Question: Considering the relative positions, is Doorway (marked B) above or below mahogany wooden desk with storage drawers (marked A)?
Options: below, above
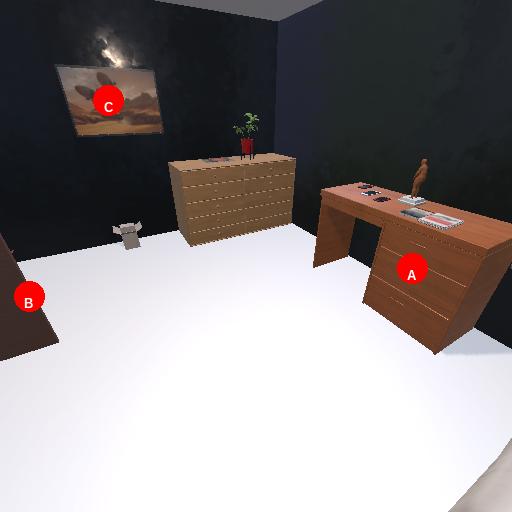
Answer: below